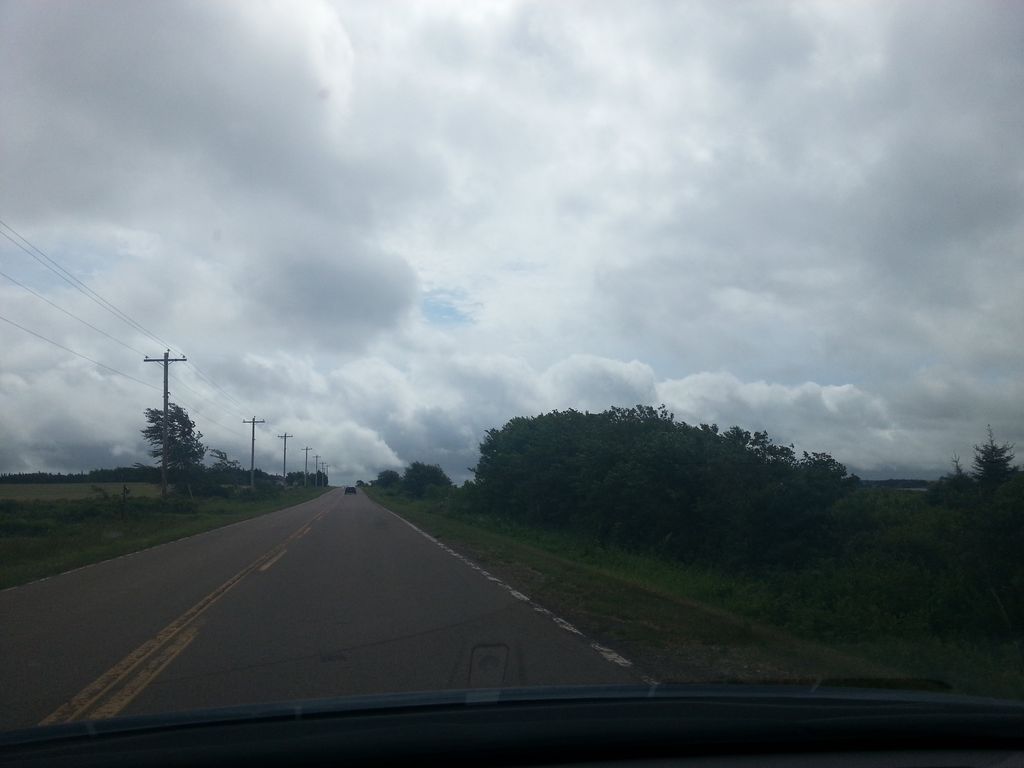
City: charlottetown